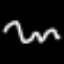
Label: squiggle